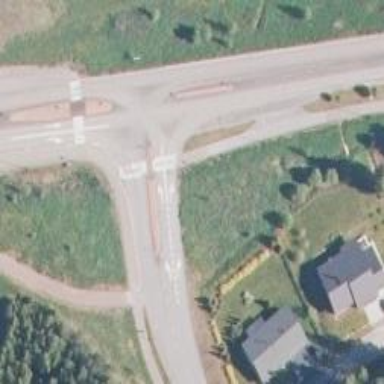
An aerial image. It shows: Road with "give way" sign.